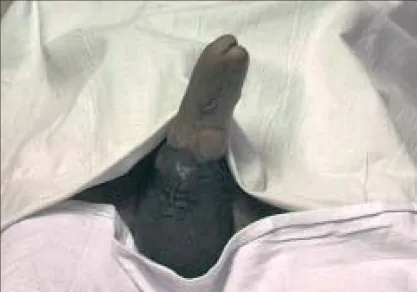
Postoperative photograph.
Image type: medical_photograph (other_medical_photograph)